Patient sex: M
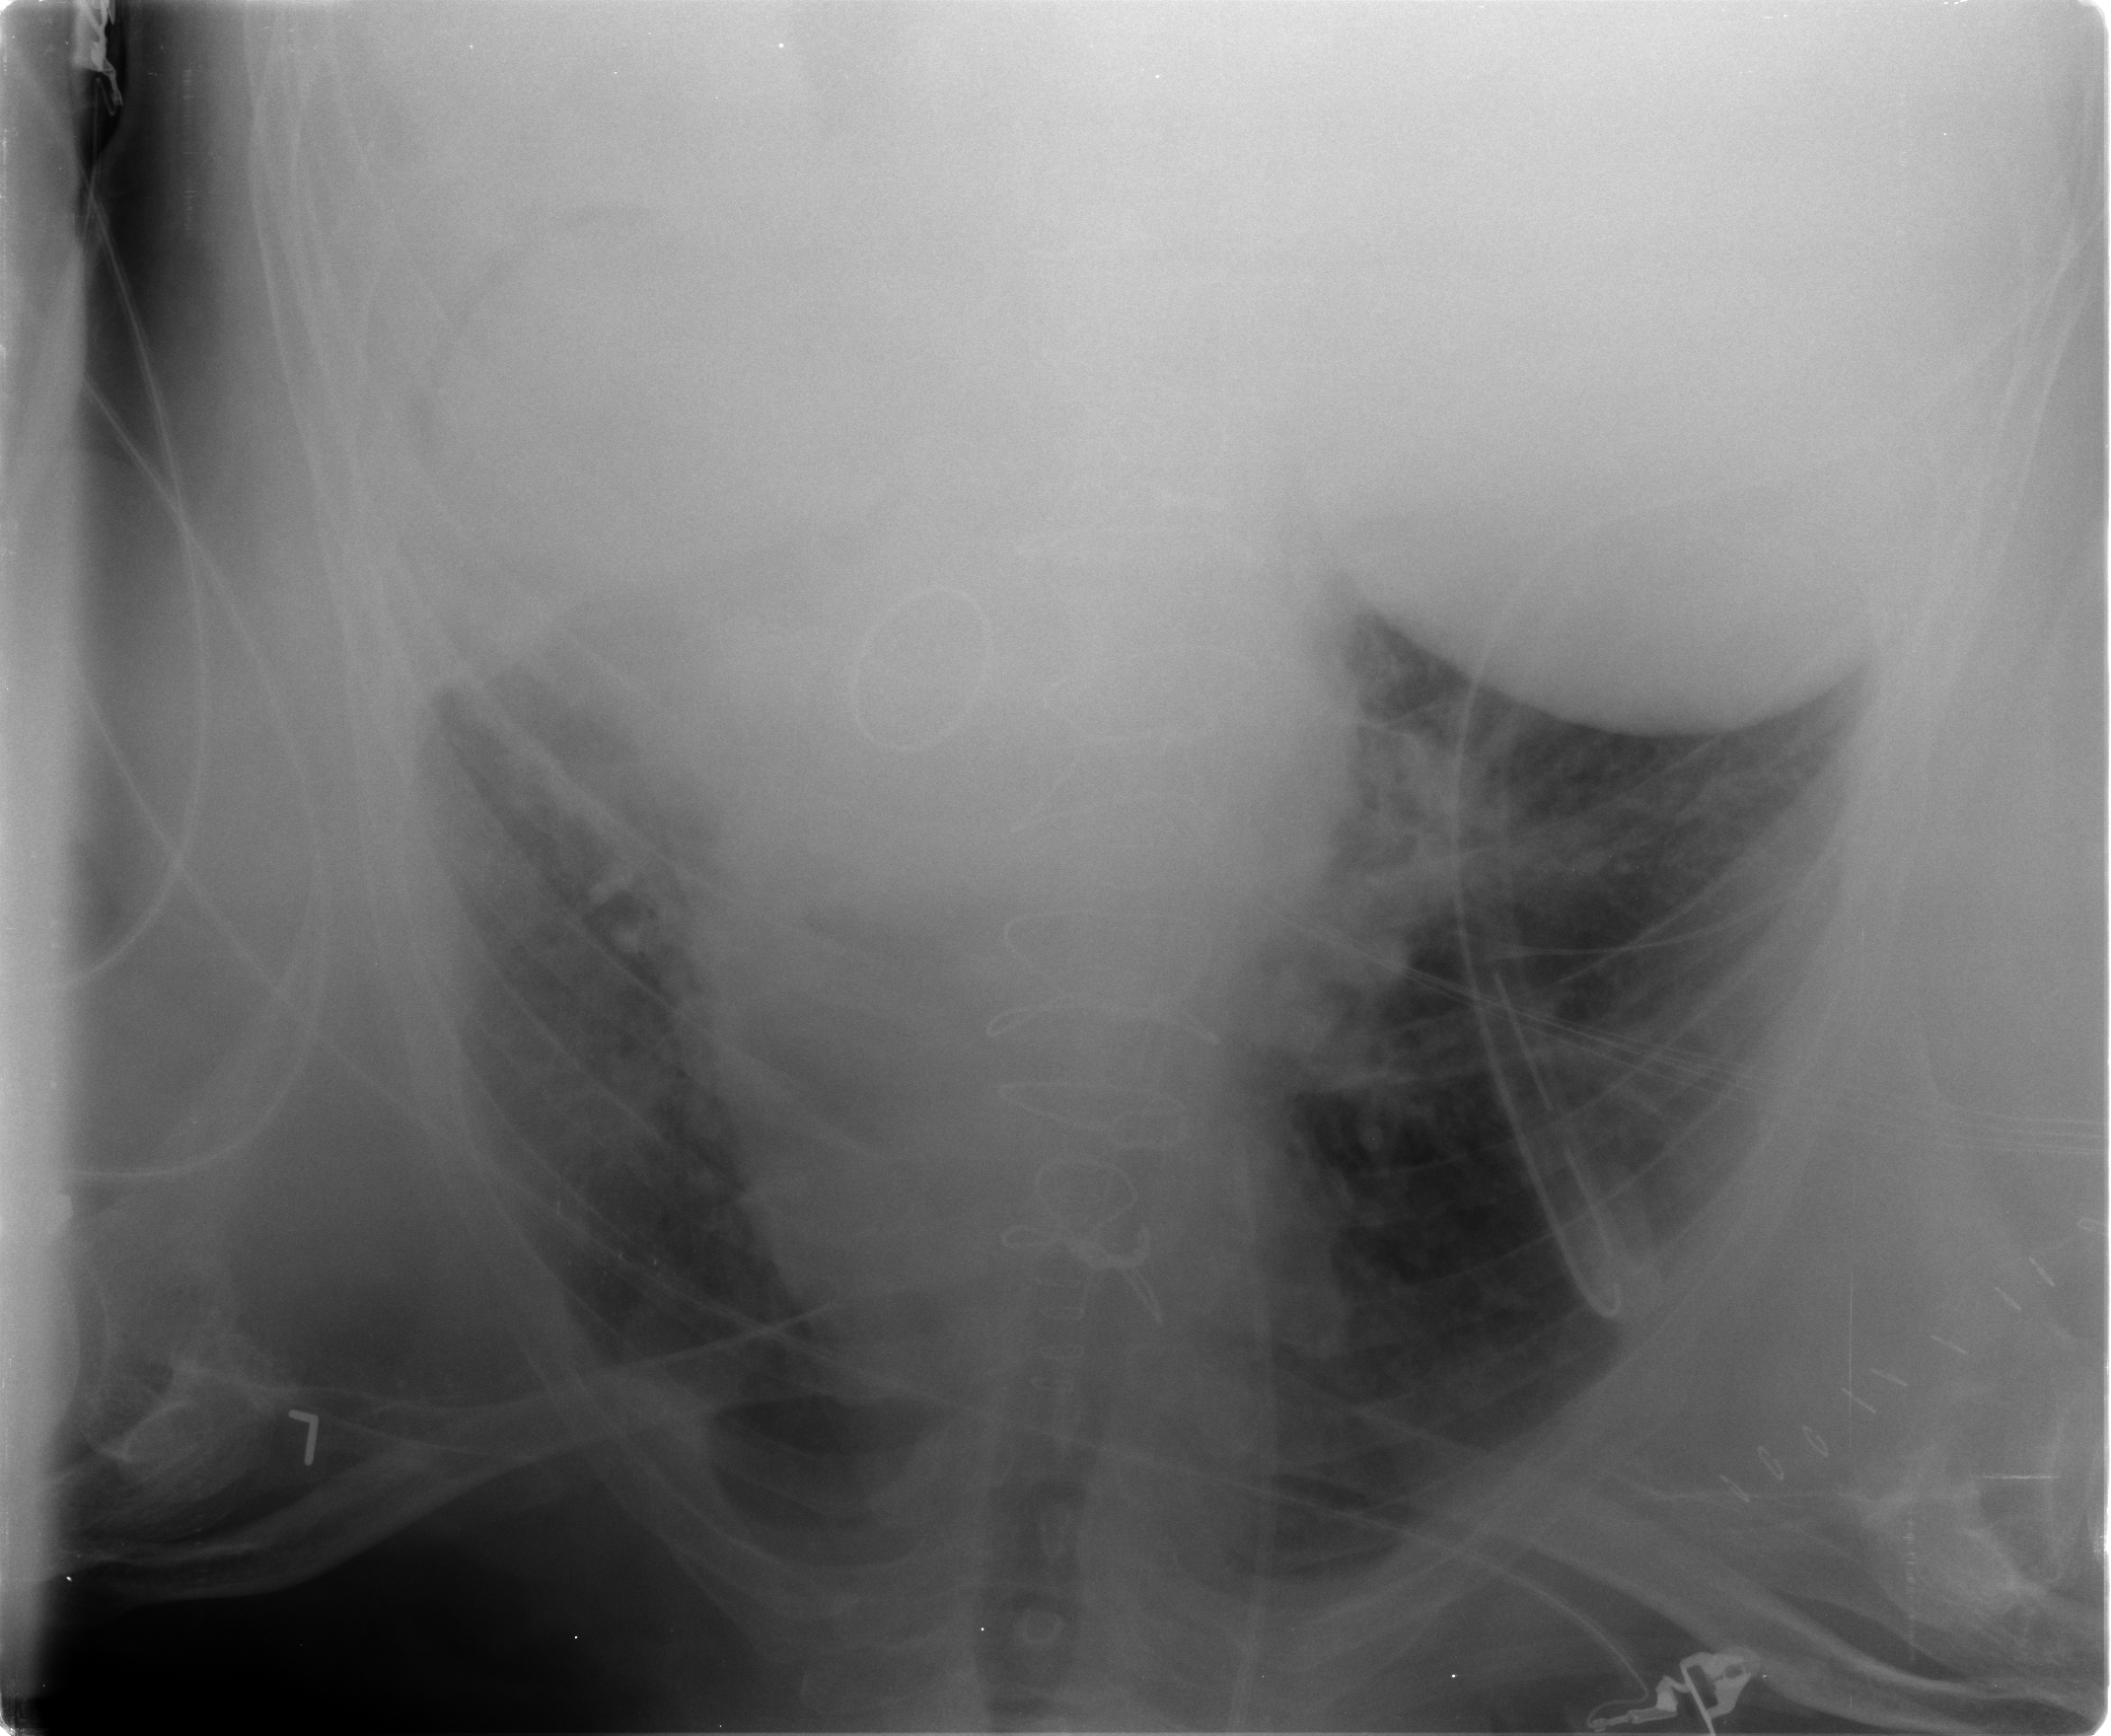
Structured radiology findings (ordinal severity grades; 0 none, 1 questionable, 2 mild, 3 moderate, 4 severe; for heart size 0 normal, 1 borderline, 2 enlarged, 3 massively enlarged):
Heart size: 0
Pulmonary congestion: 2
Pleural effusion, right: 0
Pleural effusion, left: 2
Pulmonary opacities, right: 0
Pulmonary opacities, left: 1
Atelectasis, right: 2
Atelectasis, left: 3